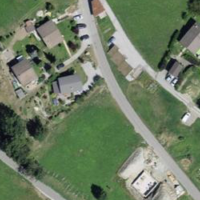
EUNIS habitat code: 55
Species observed at this site:
Equisetum arvense